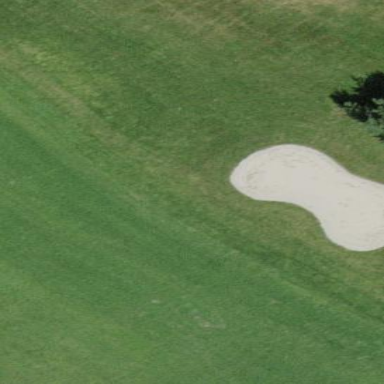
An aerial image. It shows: Sandy area is golf bunker.